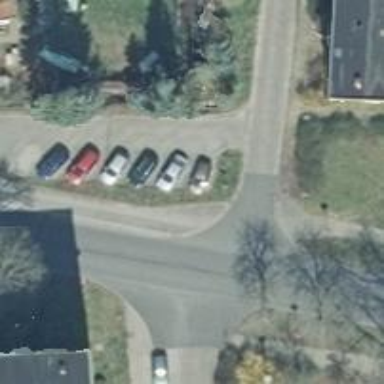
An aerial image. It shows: Residential road with asphalt surface. Sidewalk is present on the left side.